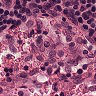
Metastatic tissue present: no